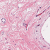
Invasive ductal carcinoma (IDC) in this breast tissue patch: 0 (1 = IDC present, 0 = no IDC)